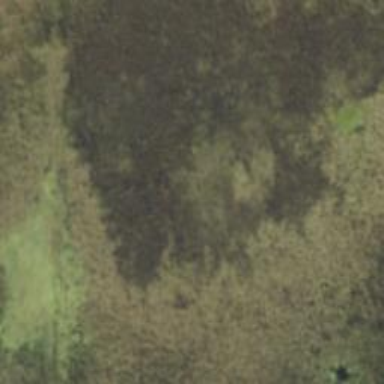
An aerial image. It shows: Marsh wetland.